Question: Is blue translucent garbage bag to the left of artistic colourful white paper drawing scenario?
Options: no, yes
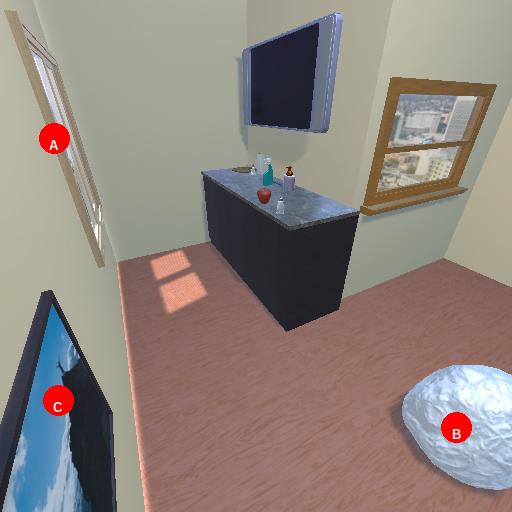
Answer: no